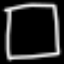
Label: square